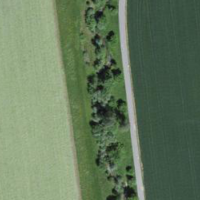
EUNIS habitat code: 52
Species observed at this site:
Dipsacus fullonum
Allium ursinum
Euonymus europaeus